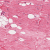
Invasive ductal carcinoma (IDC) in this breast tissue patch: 0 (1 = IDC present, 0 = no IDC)